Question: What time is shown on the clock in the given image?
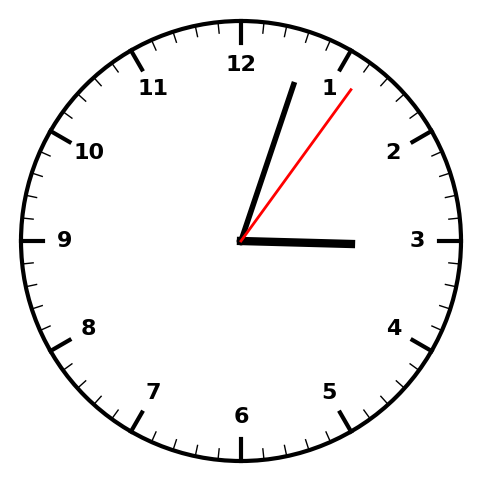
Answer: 03:03:06